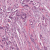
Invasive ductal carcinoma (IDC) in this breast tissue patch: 1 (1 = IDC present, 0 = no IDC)